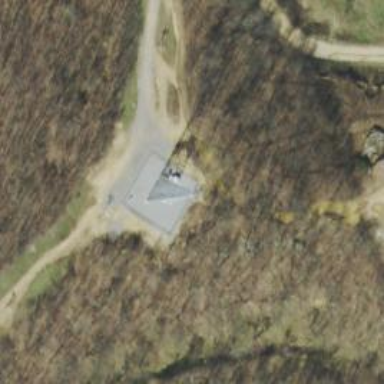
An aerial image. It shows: Man-made mast used for communication purposes.